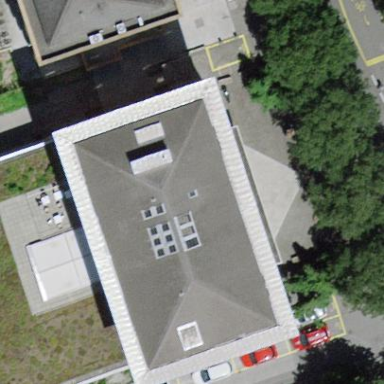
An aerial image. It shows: Government building.